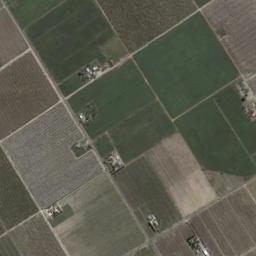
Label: rectangular_farmland